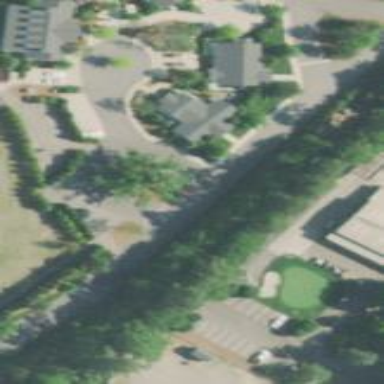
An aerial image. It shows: Parking area.